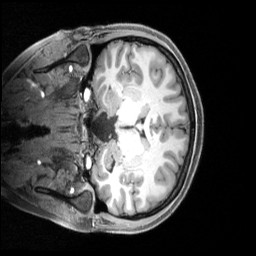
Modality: T1w
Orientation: coronal
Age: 27
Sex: female
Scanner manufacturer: siemens
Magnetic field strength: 3 T
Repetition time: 2.4 s
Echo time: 0.00219 s